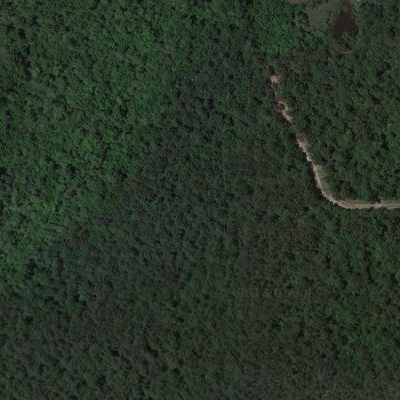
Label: eForest